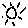
Label: sun